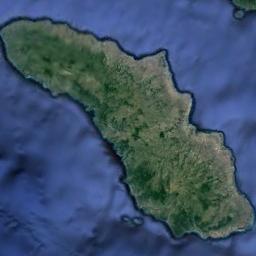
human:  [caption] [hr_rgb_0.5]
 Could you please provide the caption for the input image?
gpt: The long green island is surrounded by blue water, And the island’s green vegetation flourishes .

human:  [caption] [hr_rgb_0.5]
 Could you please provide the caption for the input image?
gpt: The shape of the island is almost rectangular .

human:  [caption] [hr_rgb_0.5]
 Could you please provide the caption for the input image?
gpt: The island has some vegetation and some ups and downs are on the ocean floor .

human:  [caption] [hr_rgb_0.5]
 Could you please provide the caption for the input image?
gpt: There are many trees on the island .

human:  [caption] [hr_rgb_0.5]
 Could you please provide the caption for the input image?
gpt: There are some green land and bare land on the island .